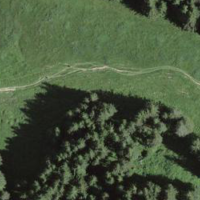
EUNIS habitat code: 23
Species observed at this site:
Caltha palustris